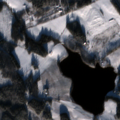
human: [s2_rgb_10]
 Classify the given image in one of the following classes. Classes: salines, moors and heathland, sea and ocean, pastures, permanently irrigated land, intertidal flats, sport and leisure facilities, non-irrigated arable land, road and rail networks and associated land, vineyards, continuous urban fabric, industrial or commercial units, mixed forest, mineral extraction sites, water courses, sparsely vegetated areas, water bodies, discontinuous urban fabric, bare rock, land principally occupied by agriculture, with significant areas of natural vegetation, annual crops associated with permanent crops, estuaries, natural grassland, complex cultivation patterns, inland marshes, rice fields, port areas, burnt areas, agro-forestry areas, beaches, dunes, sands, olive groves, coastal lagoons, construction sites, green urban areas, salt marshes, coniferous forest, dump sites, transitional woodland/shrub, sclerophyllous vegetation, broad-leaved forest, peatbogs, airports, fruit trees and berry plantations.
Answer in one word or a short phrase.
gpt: land principally occupied by agriculture, with significant areas of natural vegetation, mixed forest, water bodies